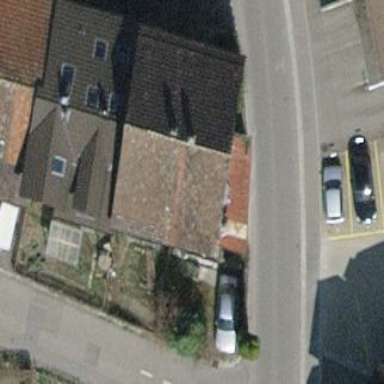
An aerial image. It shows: Terrace building.